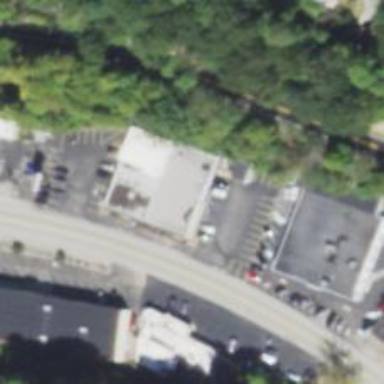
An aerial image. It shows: Car rental facility.